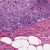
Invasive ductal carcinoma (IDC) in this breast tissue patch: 0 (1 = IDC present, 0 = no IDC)